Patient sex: M
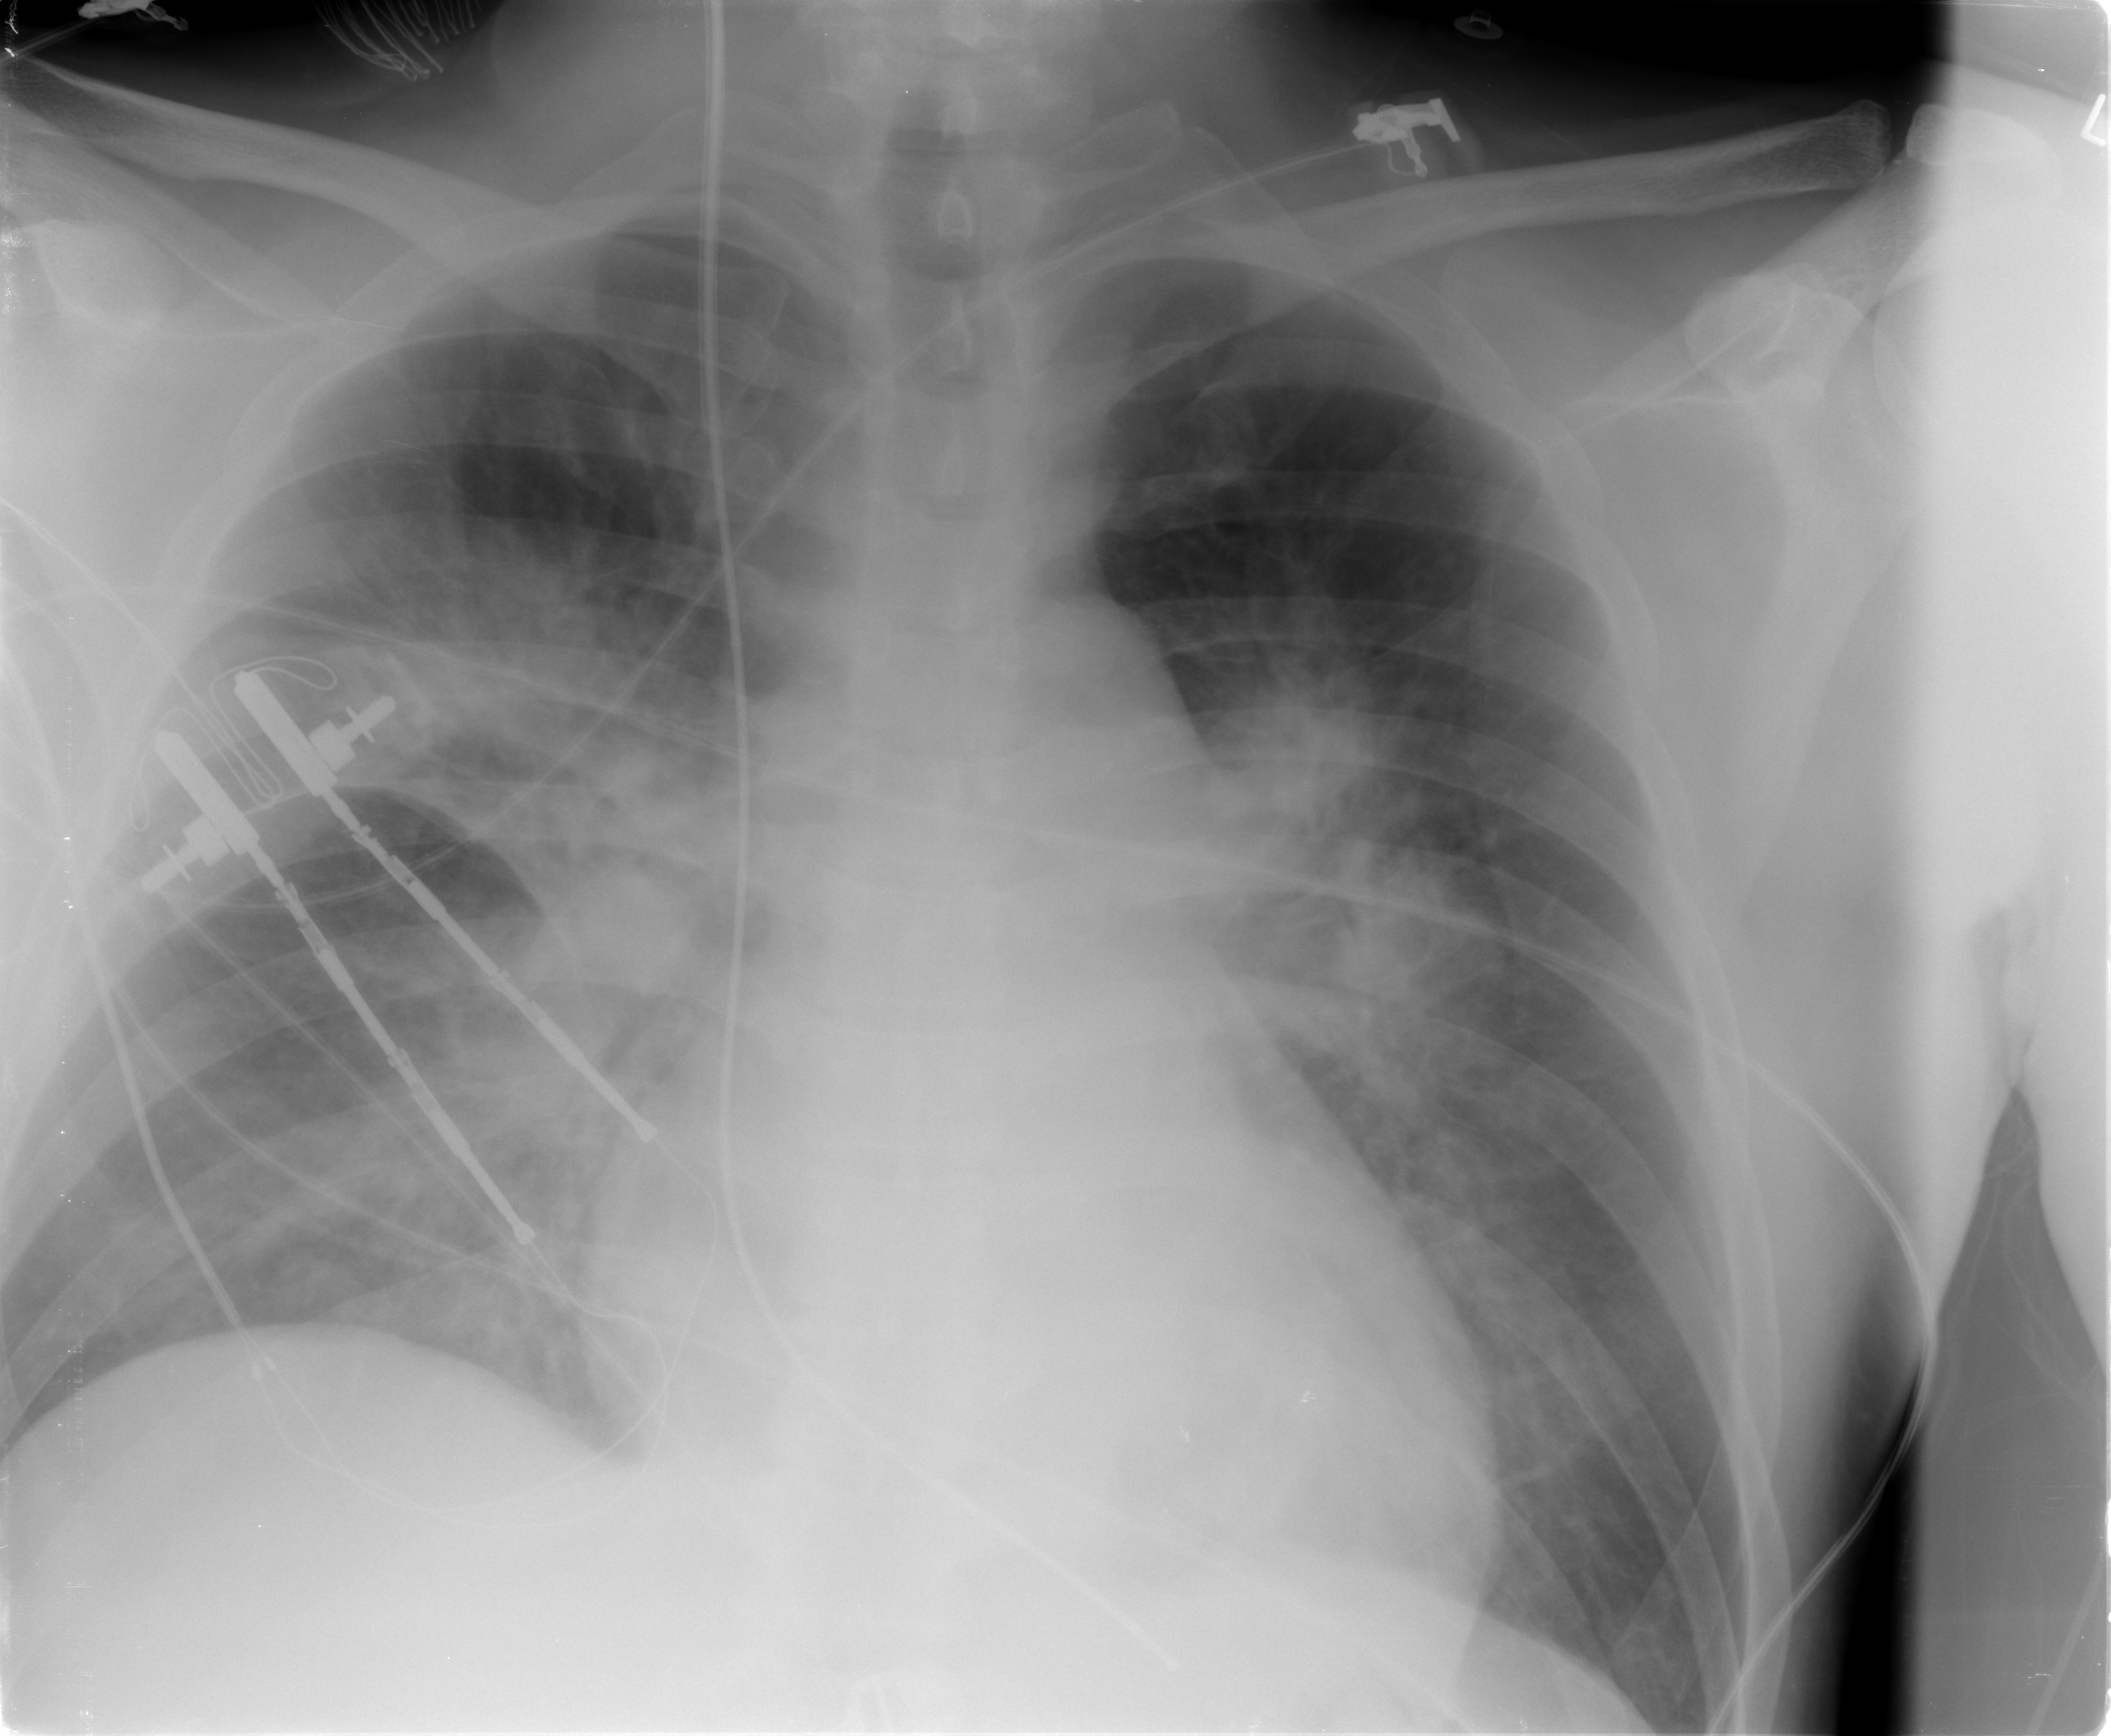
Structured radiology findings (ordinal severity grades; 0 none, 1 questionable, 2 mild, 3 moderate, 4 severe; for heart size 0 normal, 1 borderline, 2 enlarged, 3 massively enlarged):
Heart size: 2
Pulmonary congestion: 2
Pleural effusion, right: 2
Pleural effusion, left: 0
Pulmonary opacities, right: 3
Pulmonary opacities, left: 3
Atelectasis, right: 2
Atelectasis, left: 2